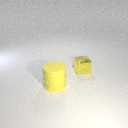
small yellow metal cube to the right of large yellow rubber cylinder